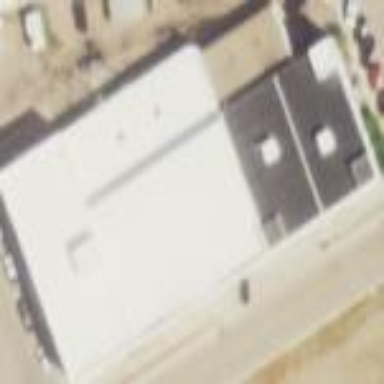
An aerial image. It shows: Commercial building.